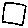
Label: square